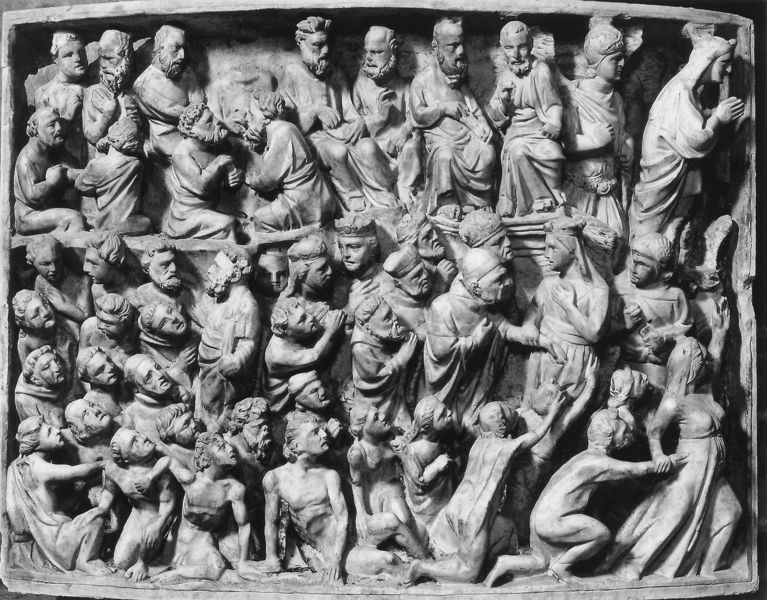
Titel: Kanzel
Künstler: Giovanni Pisano
Standort: Pisa, Dom (EU - I - Toskana)
Schlagwörter: mann, frauen, menschen, frau, männer, krone, relief, angst, verzweiflung, fegefeuer, hölle, könige, königin, abendmahl, kronen, michelangelo, hielige, pisano